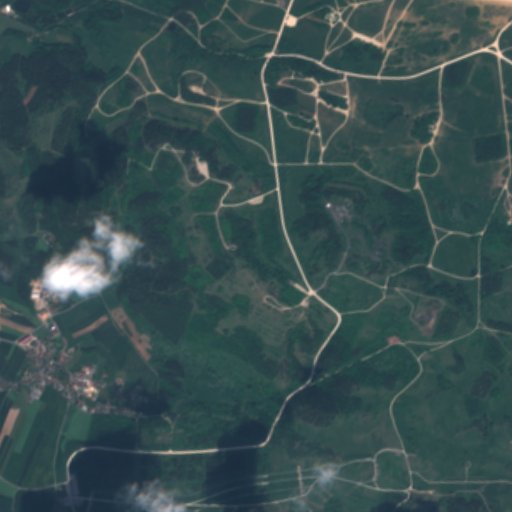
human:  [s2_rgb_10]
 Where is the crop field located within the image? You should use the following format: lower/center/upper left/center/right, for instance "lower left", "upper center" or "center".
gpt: The crop field is located in the lower left of the image.
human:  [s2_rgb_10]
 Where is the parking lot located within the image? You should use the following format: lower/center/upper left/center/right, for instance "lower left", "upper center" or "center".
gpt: The parking lot is located in the upper left of the image.
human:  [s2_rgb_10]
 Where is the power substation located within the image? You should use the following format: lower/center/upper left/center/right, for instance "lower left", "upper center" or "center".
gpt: The power substation is located in the lower left of the image.
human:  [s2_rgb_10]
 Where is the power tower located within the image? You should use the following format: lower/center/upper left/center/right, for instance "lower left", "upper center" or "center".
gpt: The power tower is located in the lower left of the image.
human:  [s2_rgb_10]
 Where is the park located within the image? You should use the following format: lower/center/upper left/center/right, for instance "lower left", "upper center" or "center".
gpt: There is no park in the image.